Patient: sex F, age 66
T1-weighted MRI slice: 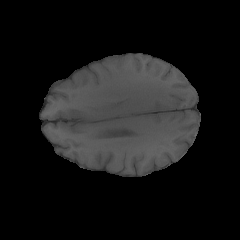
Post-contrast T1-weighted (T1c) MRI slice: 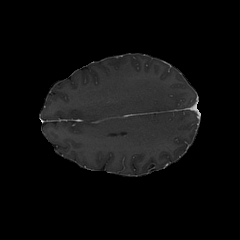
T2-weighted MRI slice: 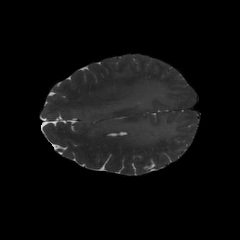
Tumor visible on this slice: yes
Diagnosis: Astrocytoma, IDH-wildtype
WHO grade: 2